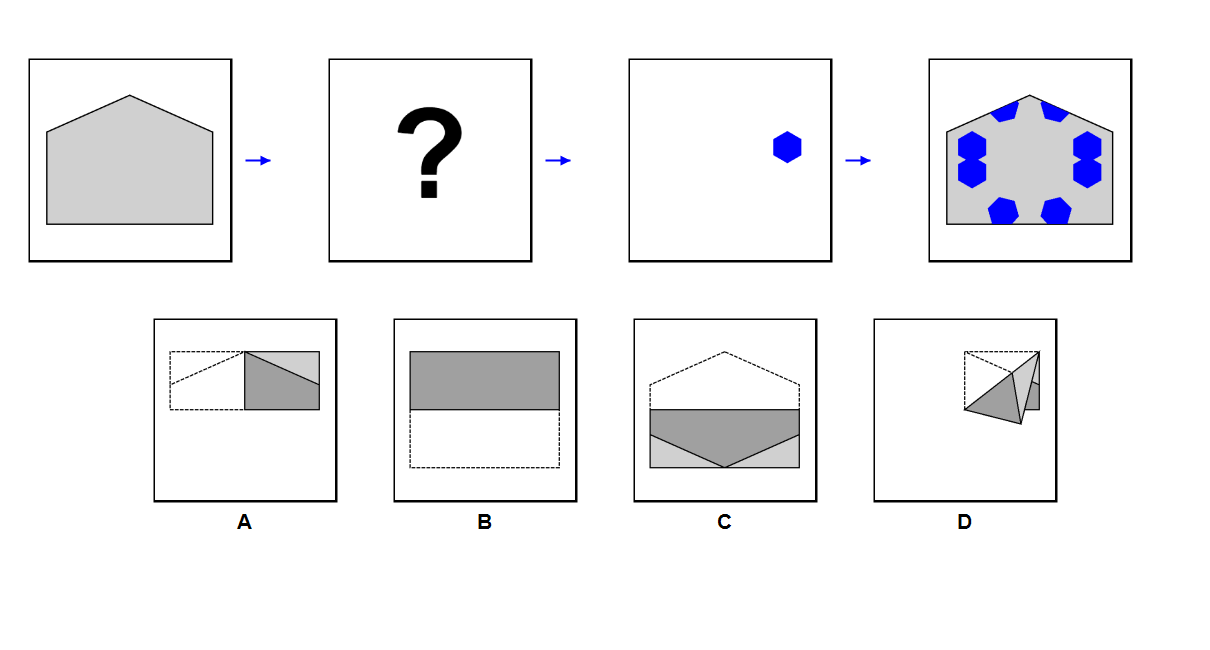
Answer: C